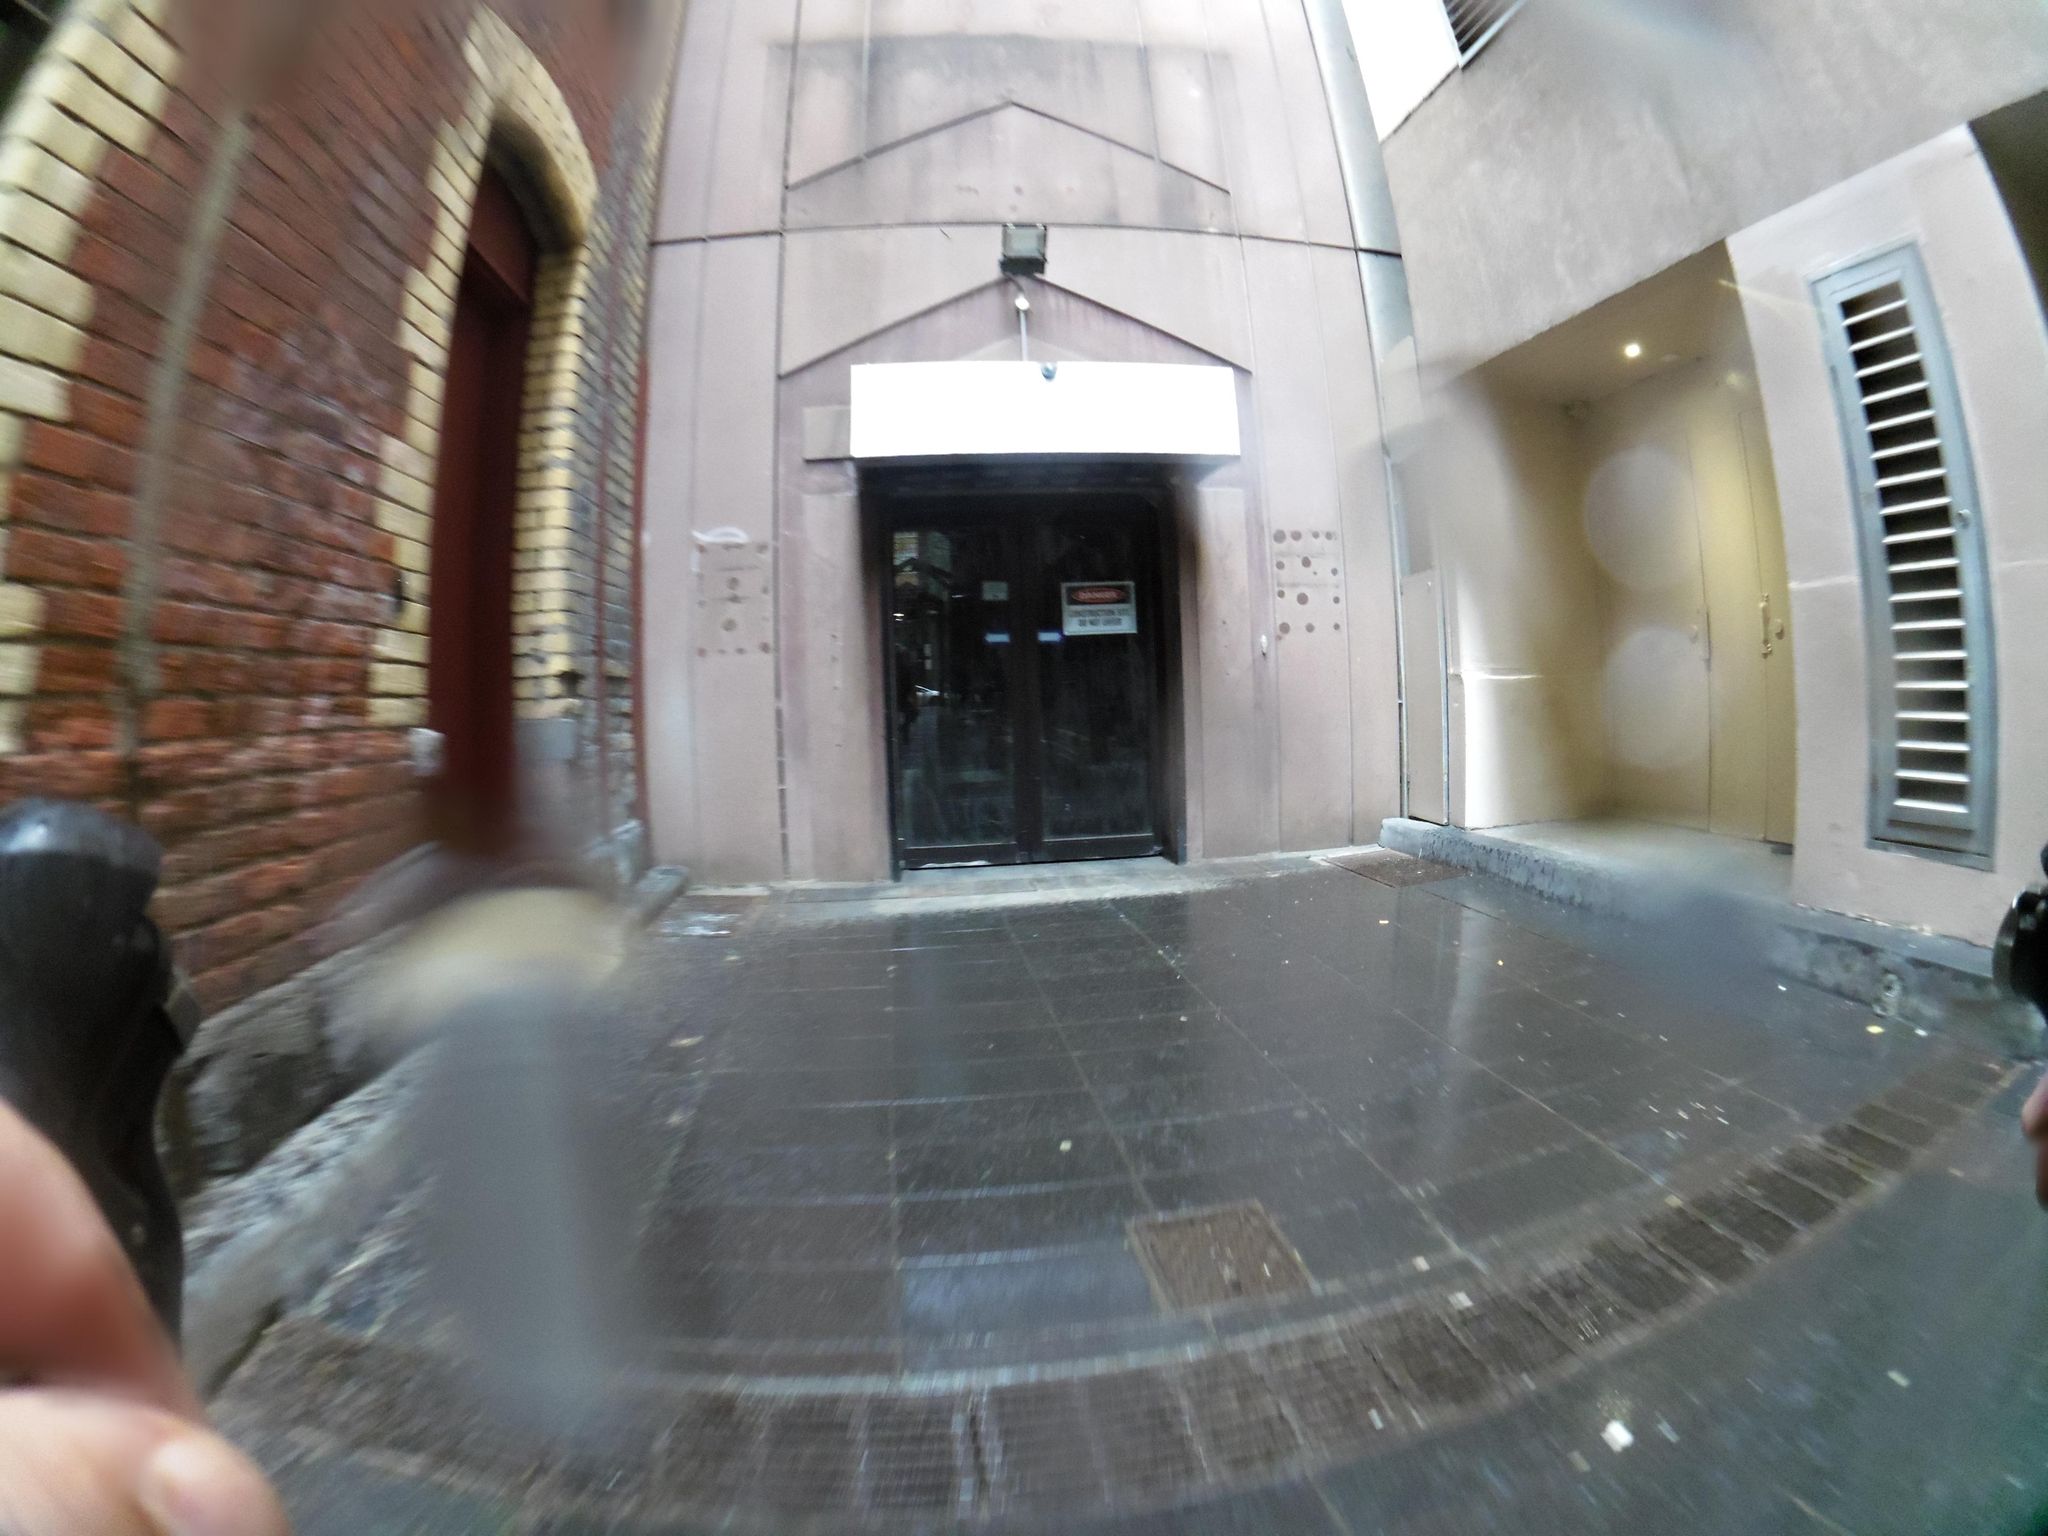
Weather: snowy
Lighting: day
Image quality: slightly poor
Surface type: driving surface
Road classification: footway, corridor, pedestrian
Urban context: urban centre
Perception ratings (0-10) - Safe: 2.9, Lively: 4.94, Beautiful: 0.92, Boring: 5.12, Depressing: 6.1, Wealthy: 2.33